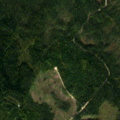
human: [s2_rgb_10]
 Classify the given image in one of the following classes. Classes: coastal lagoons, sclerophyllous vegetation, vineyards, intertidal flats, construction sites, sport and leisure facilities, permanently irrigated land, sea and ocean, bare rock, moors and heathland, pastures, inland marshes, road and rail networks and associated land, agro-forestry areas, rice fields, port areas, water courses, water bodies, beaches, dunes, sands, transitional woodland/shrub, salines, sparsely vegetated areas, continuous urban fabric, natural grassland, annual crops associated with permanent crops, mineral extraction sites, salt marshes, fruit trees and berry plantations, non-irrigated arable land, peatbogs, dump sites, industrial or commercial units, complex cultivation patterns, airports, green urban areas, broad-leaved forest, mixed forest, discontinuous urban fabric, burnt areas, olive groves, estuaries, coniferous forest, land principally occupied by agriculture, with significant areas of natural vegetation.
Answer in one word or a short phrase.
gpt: coniferous forest, transitional woodland/shrub